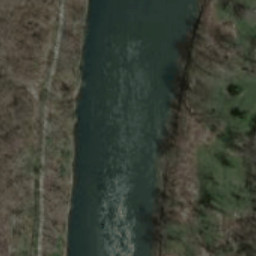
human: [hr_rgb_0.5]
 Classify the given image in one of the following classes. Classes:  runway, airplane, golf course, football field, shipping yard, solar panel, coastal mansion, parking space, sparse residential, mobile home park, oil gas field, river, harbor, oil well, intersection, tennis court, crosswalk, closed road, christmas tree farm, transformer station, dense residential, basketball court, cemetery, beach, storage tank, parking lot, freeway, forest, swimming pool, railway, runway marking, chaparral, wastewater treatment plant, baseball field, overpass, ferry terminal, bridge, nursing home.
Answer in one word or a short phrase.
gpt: river